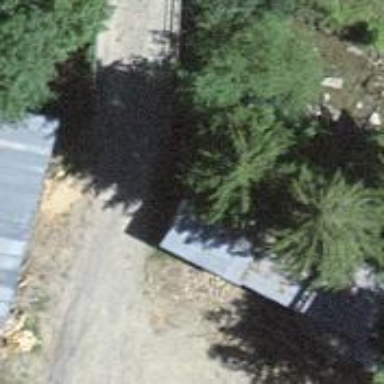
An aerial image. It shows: Track road with bridge.